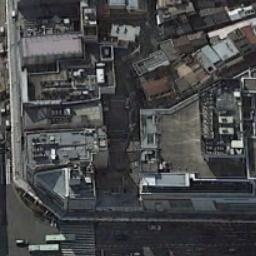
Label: commercial_area